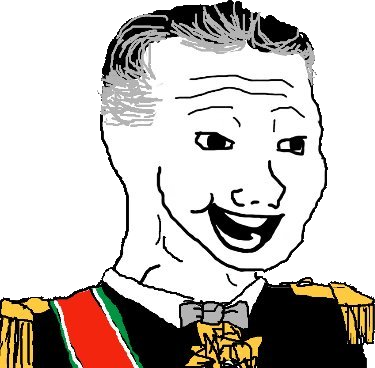
Label: 5_Bloomer